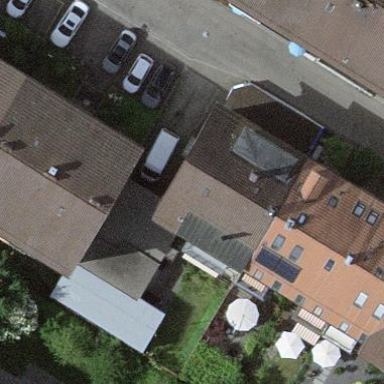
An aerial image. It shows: Gabled roof made of maroon roof tiles on apartment building.